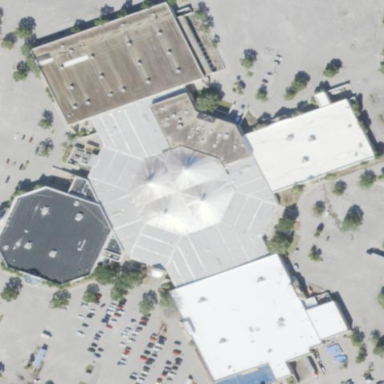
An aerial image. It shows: Retail building which is mall.